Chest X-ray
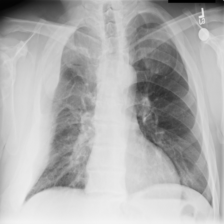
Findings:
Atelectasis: negative
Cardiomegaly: negative
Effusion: negative
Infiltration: negative
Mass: negative
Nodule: negative
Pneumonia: negative
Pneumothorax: negative
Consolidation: negative
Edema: negative
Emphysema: negative
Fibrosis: negative
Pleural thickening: positive
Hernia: negative